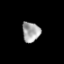
Tissue: prostate
Cell type: T cells
Senescence score: 0.2765
Nuclear area (px): 352
Mean DAPI intensity: 163.026